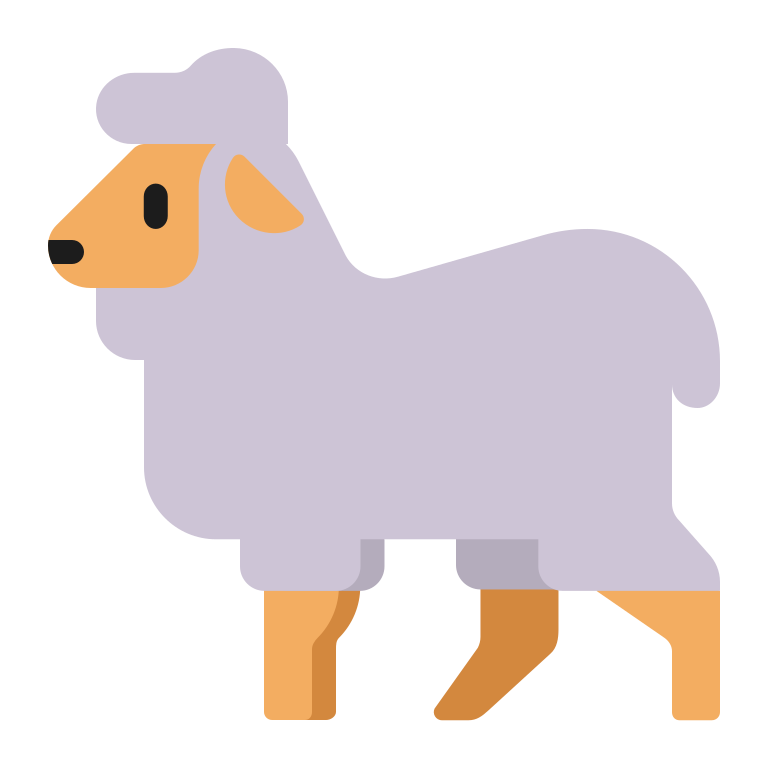
ewe flat